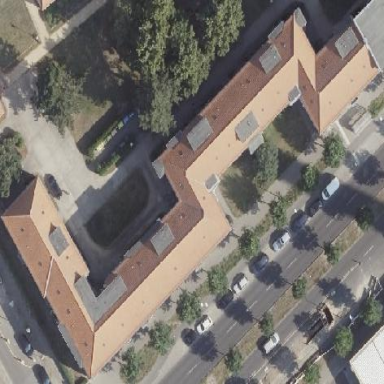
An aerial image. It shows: Hipped roof apartment building.